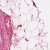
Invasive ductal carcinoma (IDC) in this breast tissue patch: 0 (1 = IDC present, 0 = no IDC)